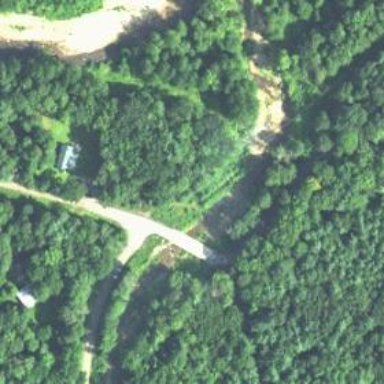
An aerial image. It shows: Bridge supported by abutments.